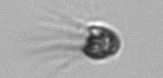
Label: Balanion